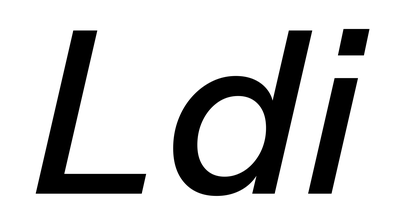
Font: InstrumentSans-Italic_Medium_Italic